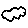
Label: cloud